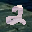
Label: 2